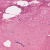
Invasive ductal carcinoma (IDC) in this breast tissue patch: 0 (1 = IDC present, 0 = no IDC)